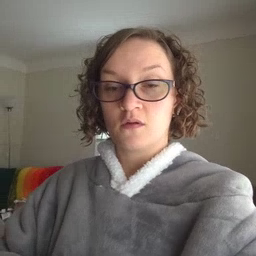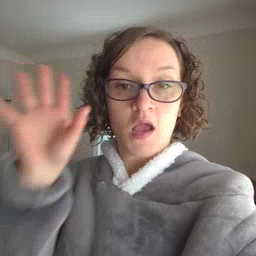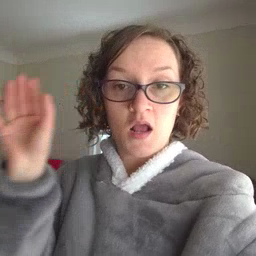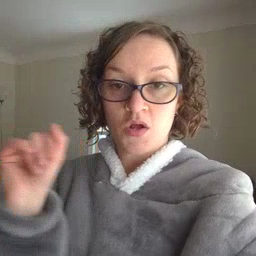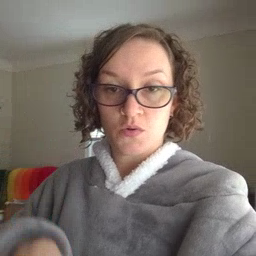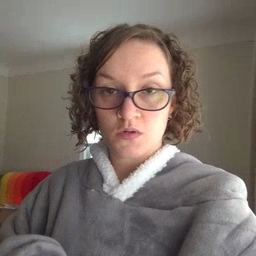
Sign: loud